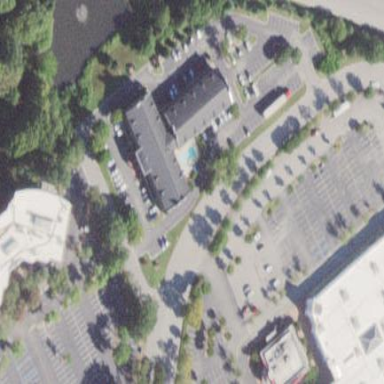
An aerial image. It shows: Hotel building.